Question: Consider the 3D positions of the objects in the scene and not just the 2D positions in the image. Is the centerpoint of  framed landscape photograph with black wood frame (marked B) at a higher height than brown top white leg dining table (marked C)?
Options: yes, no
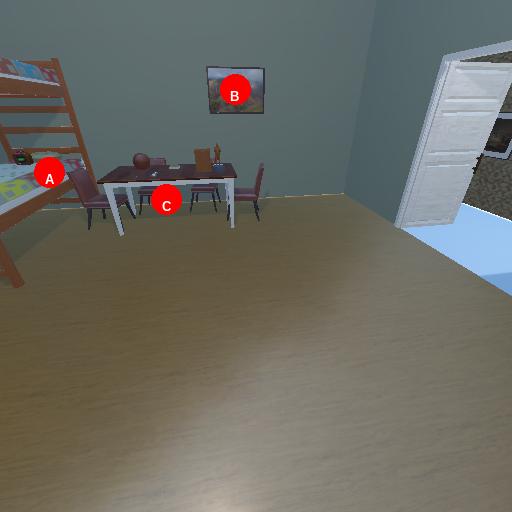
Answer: yes